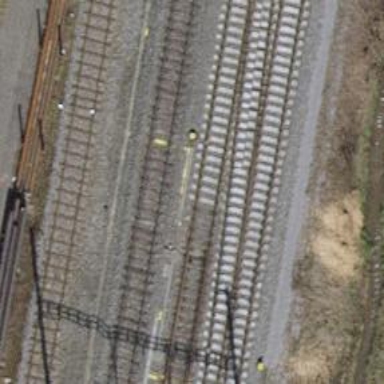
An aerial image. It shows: Single railway track with electrification through contact line.